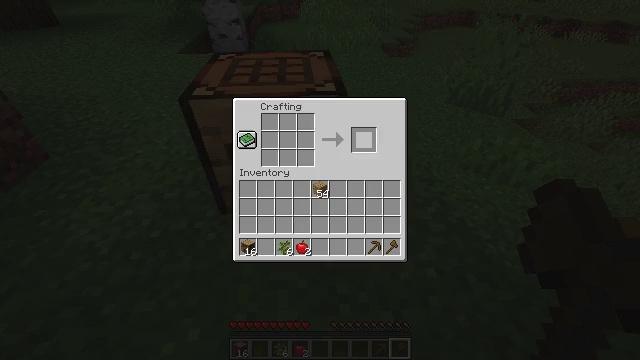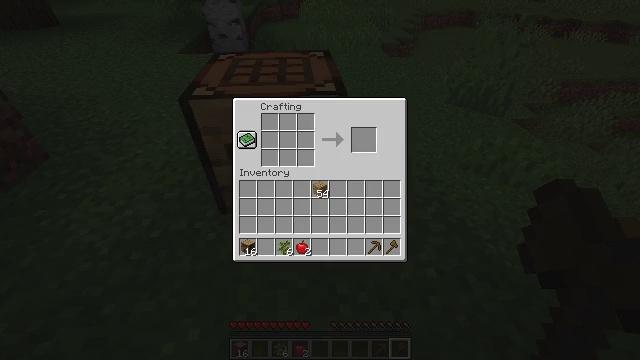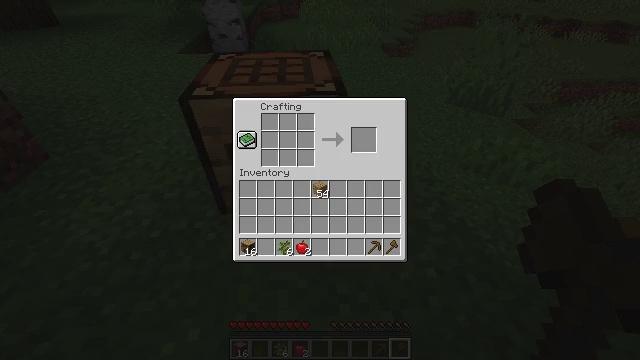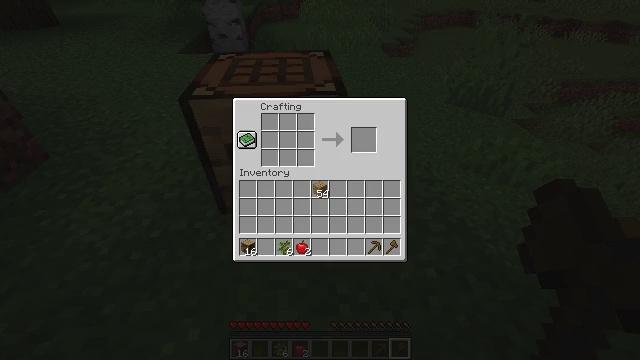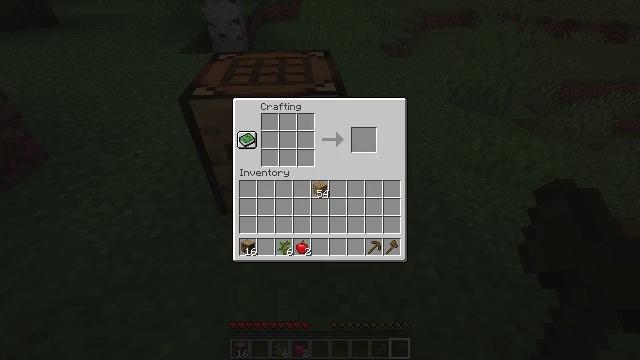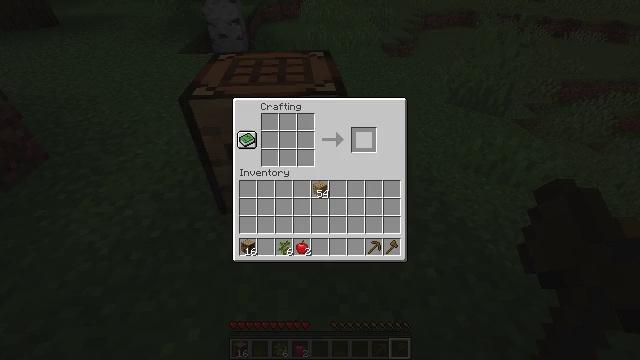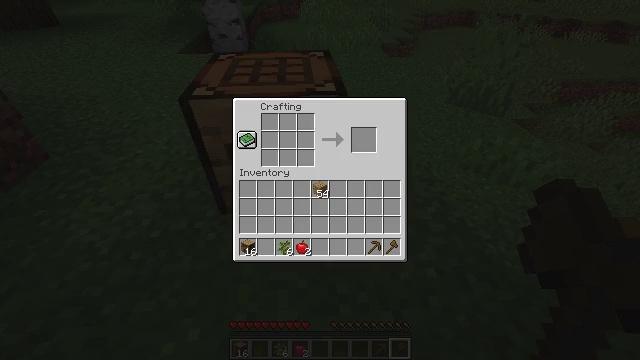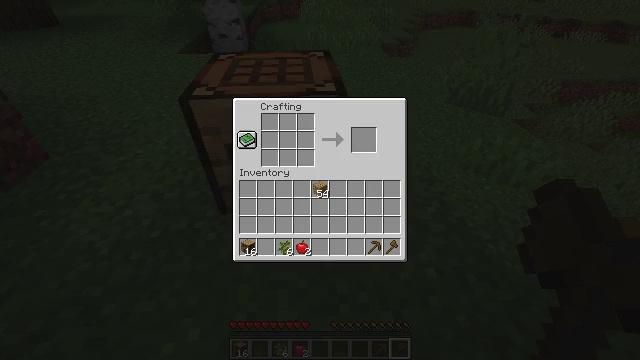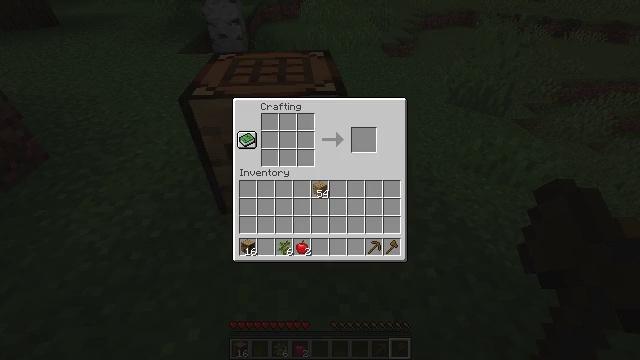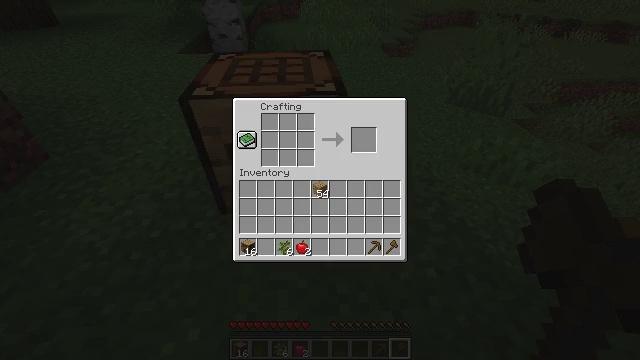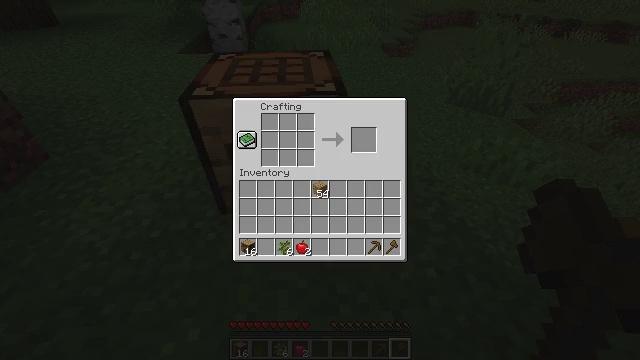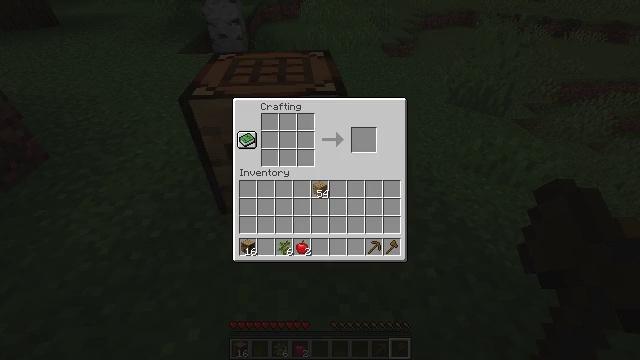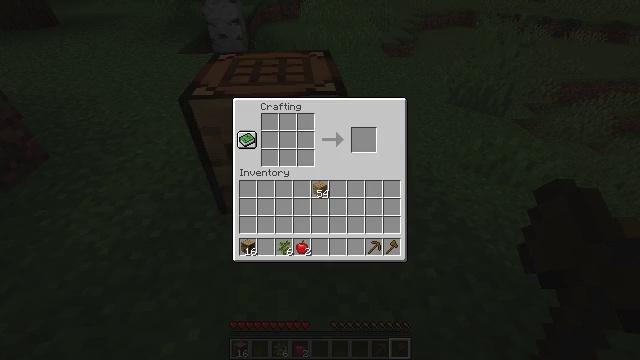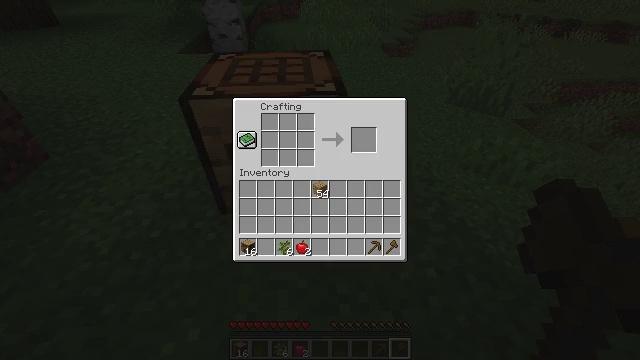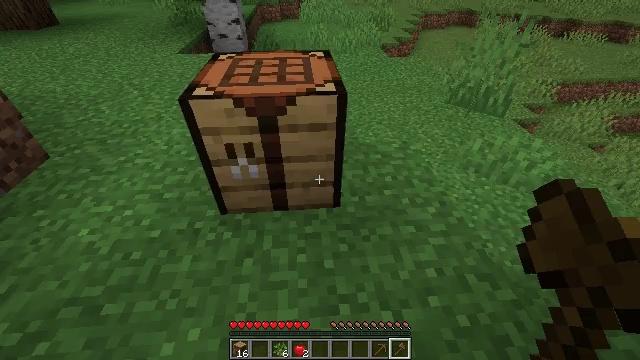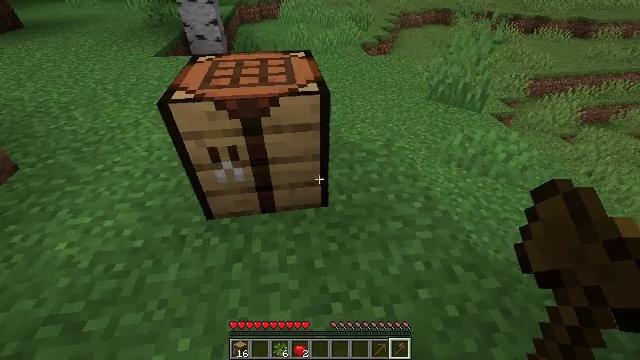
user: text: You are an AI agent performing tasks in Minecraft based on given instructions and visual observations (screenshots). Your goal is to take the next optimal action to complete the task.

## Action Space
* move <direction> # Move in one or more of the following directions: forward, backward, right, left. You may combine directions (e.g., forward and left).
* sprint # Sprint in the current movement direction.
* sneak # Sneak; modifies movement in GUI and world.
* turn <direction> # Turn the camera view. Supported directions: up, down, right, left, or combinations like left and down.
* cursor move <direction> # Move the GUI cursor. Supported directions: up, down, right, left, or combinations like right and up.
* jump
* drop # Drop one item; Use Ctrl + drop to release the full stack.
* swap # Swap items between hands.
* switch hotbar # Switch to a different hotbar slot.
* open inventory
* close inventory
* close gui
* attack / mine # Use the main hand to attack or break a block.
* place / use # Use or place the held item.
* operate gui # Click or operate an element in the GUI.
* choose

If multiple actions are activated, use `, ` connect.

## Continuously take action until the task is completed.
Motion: motion action
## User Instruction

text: Hunt animals.
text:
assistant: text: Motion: sneak, cursor move right, open gui
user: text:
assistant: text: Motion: sneak
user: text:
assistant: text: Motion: sneak
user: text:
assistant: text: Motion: sneak
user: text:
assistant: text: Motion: sneak, cursor move left and up
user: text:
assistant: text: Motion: sneak, cursor move up
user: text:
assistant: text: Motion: sneak
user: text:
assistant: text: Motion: sneak
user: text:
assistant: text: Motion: no_op
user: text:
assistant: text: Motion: no_op
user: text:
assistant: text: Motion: no_op
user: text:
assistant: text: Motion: no_op
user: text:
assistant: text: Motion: no_op
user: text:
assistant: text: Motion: no_op
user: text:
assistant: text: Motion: no_op
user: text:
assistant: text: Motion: turn right, close gui
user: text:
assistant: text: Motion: turn right and up
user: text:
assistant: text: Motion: turn right and up
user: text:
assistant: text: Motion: turn right and up
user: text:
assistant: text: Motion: no_op
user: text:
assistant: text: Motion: no_op
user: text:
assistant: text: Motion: no_op
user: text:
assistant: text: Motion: no_op
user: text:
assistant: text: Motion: no_op
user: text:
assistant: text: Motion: turn left
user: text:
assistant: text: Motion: turn left
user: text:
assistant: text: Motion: turn left
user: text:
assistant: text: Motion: no_op
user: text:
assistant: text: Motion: move forward
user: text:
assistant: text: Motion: move forward, turn right